Электрическая цепь представляет собой тетраэдр, в двух противоположных рёбрах которого находятся первый и второй идеальные источники постоянного напряжения с ЭДС $\mathcal{E}_1$ и $\mathcal{E}_2$ соответственно. В остальных рёбрах расположены четыре резистора $R_1$, $R_2$, $R_3$ и $R_4$ (см. рис.). Значения ЭДС источников и сопротивление одного из резисторов известны: $\mathcal{E}_1=6\ \text{В}$, $\mathcal{E}_2=12\ \text{В}$, $R_2=3\ \text{Ом}$. Величина силы тока через первый источник равна $I_1=1\ \text{А}$ и не изменяется при смене полярности подключения этого источника. Величина силы тока через второй источник при указанной на рисунке полярности равна $I_2=2\ \text{А}$. Сопротивлением соединительных проводов можно пренебречь.
Чему будет равна величина силы тока через второй источник, если полярность первого источника изменить?
Найдите величину силы тока через второй источник, если: а) первый источник удалить из цепи; б) первый источник заменить перемычкой с нулевым сопротивлением.
Чему равны сопротивления резисторов $R_1$, $R_3$ и $R_4$?
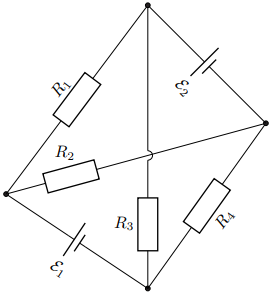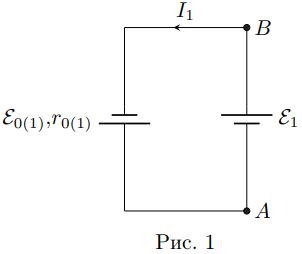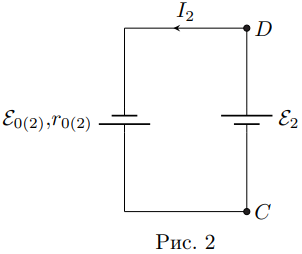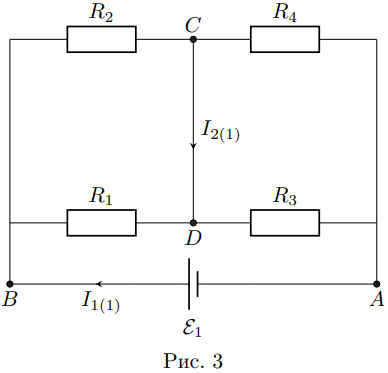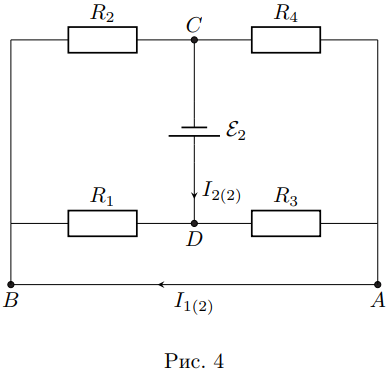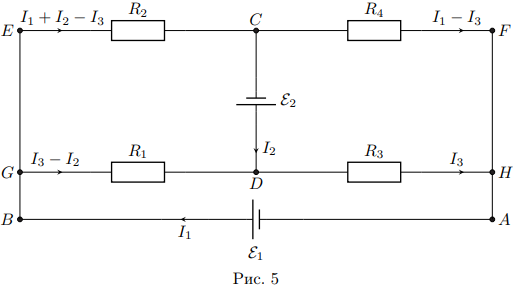
Чему будет равна величина силы тока через второй источник, если полярность первого источника изменить?
Решение: Первое решение:  Сразу найдём сопротивление эквивалентного источника $r_{0(1)}$, подключенного к узлам $A$ и $B$. Для этого заменим второй источник идеальной перемычкой и рассчитаем сопротивление моста между узлами $A$ и $B$:$$r_{0(1)}=r_{AB}=\cfrac{R_1R_2}{R_1+R_2}+\cfrac{R_3R_4}{R_3+R_4}{.}$$Величина силы тока $I_1$, текущего через первый источник, определяется выражением:$$I_1=\cfrac{\mathcal{E}_{0(1)}+\mathcal{E}_1}{r_{0(1)}}{.}$$Пусть верхний индекс $(-)$ соответствует величине силы тока через источник при изменённой на противоположную полярности его подключения. Тогда:$$I^{-}_1=\cfrac{\mathcal{E}_{0(1)}-\mathcal{E}_1}{r_{0(1)}}{.}$$Из данного выражения видно, что независимость от полярности подключения первого источника величины силы текущего через него тока возможно, если $\mathcal{E}_{0(1)}=0$. Поймём, при каком условии это возможно.ЭДС $\mathcal{E}_{0(1)}$ эквивалентного источника равна показаниям идеального вольтметра, подключённого в цепь к узлам $A$ и $B$ вместо первого источника. Показания вольтметра будут равны нулю, если мост, составленный из резисторов с сопротивлениями $R_1$, $R_2$, $R_3$ и $R_4$ будет сбалансирован, откуда получим связь между сопротивлениями резисторов:$$\cfrac{R_1}{R_2}=\cfrac{R_3}{R_4}{.}$$Таким образом, сила тока, текущего через первый источник, равна $I_1=\mathcal{E}_1/r_{0(1)}$.  Величина силы тока $I_2$, текущего через второй источник, определяется выражением:$$I_2=\cfrac{\mathcal{E}_2+\mathcal{E}_{0(2)}}{r_{0(2)}}{.}$$Обозначим силу тока, текущего через второй источник при изменённой полярности подключения первого источника, за $I'_2$. Поскольку $\mathcal{E}_{0(2)}\sim\mathcal{E}_1$, величина $I'_2$ определяется выражением:$$I'_2=\cfrac{\mathcal{E}_2-\mathcal{E}_{0(2)}}{r_{0(2)}}{.}$$Сразу найдём сопротивление эквивалентного источника $r_{0(2)}$, подключённого к узлам $C$ и $D$. Для этого заменим первый источник идеальной перемычкой и рассчитаем сопротивление моста между узлами $C$ и $D$:$$r_{0(2)}=r_{CD}=\cfrac{R_2R_4}{R_2+R_4}+\cfrac{R_1R_3}{R_1+R_3}{.}$$ЭДС $\mathcal{E}_{0(2)}$ эквивалентного источника равна показаниям идеального вольтметра, подключённого в цепь к узлам $C$ и $D$ вместо второго источника. Показания вольтметра будут равны нулю, поскольку мост является сбалансированным и для подключения вольтметра вместо второго источника. Действительно:$$\cfrac{R_1}{R_2}=\cfrac{R_3}{R_4}\Rightarrow \cfrac{R_1}{R_3}=\cfrac{R_2}{R_4}{.}$$Таким образом, величина силы тока, текущего через второй источник и равная $I_2=\mathcal{E}_2/r_{0(2)}$, не зависит от полярности подключения первого источника, а значит: Второе решение: Воспользуемся методом наложения токов. Будем искать силы токов в ветвях цепи как суперпозицию сил токов, текущих в данных ветвях под действием одного источника, при условии, что другой источник в силу его идеальности заменён идеальной перемычкой. Пусть перемычкой заменён второй источник. Обозначим силы токов, текущих через первый и второй источники при этом, за $I_{1(1)}$ и $I_{2(1)}$ соответственно (см. рис. 3). Тогда при смене полярности подключения первого источника направление тока $I_{1(1)}$, текущего через него, изменится на противоположное, а величина силы тока останется неизменной.  Теперь перемычкой заменим первый источник. Обозначим силы токов, текущих через первый и второй источники при этом, за $I_{1(2)}$ и $I_{2(2)}$ соответственно (см. рис. 4).  Если сила тока $I_{1(2)}$, текущего в перемычке под действием второго источника, не равна нулю, то сохранение величины силы полного тока через первый источник при смене его полярности невозможно. Значит, сила тока $I_{1(2)}$, текущего в перемычке $AB$ под действием второго источника, равна нулю. Это возможно, только если мост является сбалансированным. Тогда имеем следующее соотношение между сопротивлениями:$$\cfrac{R_1}{R_2}=\cfrac{R_3}{R_4}{.}$$Обратим внимание, что данное условие также является условием балансировки моста, к которому подключён первый источник, когда второй заменён перемычкой $CD$. Значит, сила тока $I_{2(1)}$, текущего в перемычке $CD$ под действием первого источника, также равна нулю.Отсюда можно сделать вывод, что силы токов, текущих через первый и второй источники, определяются только величинами ЭДС соответствующих источников и полярностями их подключений. Таким образом, сила тока $I'_2$, текущего через второй источник при смене полярности подключения первого источника, равна: Третье решение: Расставим в исходной схеме токи с учётом закона сохранения заряда. В данной схеме есть 3 независимых тока, поэтому достаточно ввести лишь 3 силы тока $I_1$, $I_2$ и $I_3$ (см. рис. 5).  Применим второе правило Кирхгофа к контуру $CDGE$:$$\mathcal{E}_2=I_1R_2+I_2(R_1+R_2)-I_3(R_1+R_2){.}$$Применим второе правило Кирхгофа к контуру $CDHF$:$$\mathcal{E}_2=I_3(R_3+R_4)-I_1R_4\Rightarrow I_3=\cfrac{I_1R_4+\mathcal{E}_2}{R_3+R_4}{.}$$Применим второе правило Кирхгофа к контуру $ABGDH$:$$\mathcal{E}_1=I_3(R_1+R_3)-I_2R_1{.}$$Исключая $I_3$, получим следующую систему уравнений относительно $I_1$ и $I_2$:$$\begin{cases}\mathcal{E}_1=\cfrac{(I_1R_4+\mathcal{E}_2)(R_1+R_3)}{R_3+R_4}-I_2R_1;\\\mathcal{E}_2=I_1R_2+I_2(R_1+R_2)-\cfrac{(I_1R_4+\mathcal{E}_2)(R_1+R_2)}{R_3+R_4}.\end{cases}$$Выразим $I_2$ из первого уравнения системы и подставим во второе:$$\mathcal{E}_2=I_1R_2-\cfrac{I_1R_4(R_1+R_2)}{R_3+R_4}-\cfrac{\mathcal{E}_2(R_1+R_2)}{R_3+R_4}+\cfrac{I_1R_4(R_1+R_2)(R_1+R_3)}{R_1(R_3+R_4)}+$$$$+\cfrac{\mathcal{E}_2(R_1+R_2)(R_1+R_3)}{R_1(R_3+R_4)}-\cfrac{\mathcal{E}_1(R_1+R_2)}{R_1}{.}$$Отсюда:$$\mathcal{E}_1+\mathcal{E}_2\left(\cfrac{R_1}{R_1+R_2}-\cfrac{R_3}{R_3+R_4}\right)=I_1\left(\cfrac{R_1R_2}{R_1+R_2}+\cfrac{R_3R_4}{R_3+R_4}\right){.}$$Аналогично выразим $I_1$ из первого уравнения системы и подставим во второе:$$\mathcal{E}_2=I_2(R_1+R_2)-\cfrac{(\mathcal{E}_1+I_2R_1)(R_1+R_2)}{R_1+R_3}+\cfrac{(\mathcal{E}_1+I_2R_1)(R_3+R_4)R_2}{R_4(R_1+R_3)}-\cfrac{\mathcal{E}_2R_2}{R_4}{.}$$Отсюда:$$\mathcal{E}_2+\mathcal{E}_1\left(\cfrac{R_4}{R_2+R_4}-\cfrac{R_3}{R_1+R_3}\right)=I_2\left(\cfrac{R_2R_4}{R_2+R_4}+\cfrac{R_1R_3}{R_1+R_3}\right){.}$$Рассмотрим выражение для силы тока $I_1$. Поскольку при изменении полярности подключения первого источника величина силы тока, текущего через него, не изменяется, коэффициент при $\mathcal{E}_2$ равен нулю. Отсюда:$$\cfrac{R_1}{R_1+R_2}=\cfrac{R_3}{R_3+R_4}\Rightarrow \cfrac{R_1}{R_2}=\cfrac{R_3}{R_4}{.}$$Обратим внимание, что в выражении для силы тока $I_2$ коэффициент перед $\mathcal{E}_1$ также равен нулю. Действительно:$$\cfrac{R_4}{R_2+R_4}-\cfrac{R_3}{R_1+R_3}=\cfrac{R_1R_4-R_2R_3}{(R_2+R_4)(R_1+R_3)}=0{.}$$Таким образом, величина силы тока $I'_2$, текущего через второй источник при смене полярности подключения первого источника, равна:
Ответ: $$I'_2=I_2=2\ \text{А}{.}$$  Второе решение: Воспользуемся методом наложения токов. Будем искать силы токов в ветвях цепи как суперпозицию сил токов, текущих в данных ветвях под действием одного источника, при условии, что другой источник в силу его идеальности заменён идеальной перемычкой. Пусть перемычкой заменён второй источник. Обозначим силы токов, текущих через первый и второй источники при этом, за $I_{1(1)}$ и $I_{2(1)}$ соответственно (см. рис. 3). Тогда при смене полярности подключения первого источника направление тока $I_{1(1)}$, текущего через него, изменится на противоположное, а величина силы тока останется неизменной.  Теперь перемычкой заменим первый источник. Обозначим силы токов, текущих через первый и второй источники при этом, за $I_{1(2)}$ и $I_{2(2)}$ соответственно (см. рис. 4).  Если сила тока $I_{1(2)}$, текущего в перемычке под действием второго источника, не равна нулю, то сохранение величины силы полного тока через первый источник при смене его полярности невозможно. Значит, сила тока $I_{1(2)}$, текущего в перемычке $AB$ под действием второго источника, равна нулю. Это возможно, только если мост является сбалансированным. Тогда имеем следующее соотношение между сопротивлениями:$$\cfrac{R_1}{R_2}=\cfrac{R_3}{R_4}{.}$$Обратим внимание, что данное условие также является условием балансировки моста, к которому подключён первый источник, когда второй заменён перемычкой $CD$. Значит, сила тока $I_{2(1)}$, текущего в перемычке $CD$ под действием первого источника, также равна нулю.Отсюда можно сделать вывод, что силы токов, текущих через первый и второй источники, определяются только величинами ЭДС соответствующих источников и полярностями их подключений. Таким образом, сила тока $I'_2$, текущего через второй источник при смене полярности подключения первого источника, равна:
Ответ: $$I'_2=I_2=2\ \text{А}{.}$$  Третье решение: Расставим в исходной схеме токи с учётом закона сохранения заряда. В данной схеме есть 3 независимых тока, поэтому достаточно ввести лишь 3 силы тока $I_1$, $I_2$ и $I_3$ (см. рис. 5).  Применим второе правило Кирхгофа к контуру $CDGE$:$$\mathcal{E}_2=I_1R_2+I_2(R_1+R_2)-I_3(R_1+R_2){.}$$Применим второе правило Кирхгофа к контуру $CDHF$:$$\mathcal{E}_2=I_3(R_3+R_4)-I_1R_4\Rightarrow I_3=\cfrac{I_1R_4+\mathcal{E}_2}{R_3+R_4}{.}$$Применим второе правило Кирхгофа к контуру $ABGDH$:$$\mathcal{E}_1=I_3(R_1+R_3)-I_2R_1{.}$$Исключая $I_3$, получим следующую систему уравнений относительно $I_1$ и $I_2$:$$\begin{cases}\mathcal{E}_1=\cfrac{(I_1R_4+\mathcal{E}_2)(R_1+R_3)}{R_3+R_4}-I_2R_1;\\\mathcal{E}_2=I_1R_2+I_2(R_1+R_2)-\cfrac{(I_1R_4+\mathcal{E}_2)(R_1+R_2)}{R_3+R_4}.\end{cases}$$Выразим $I_2$ из первого уравнения системы и подставим во второе:$$\mathcal{E}_2=I_1R_2-\cfrac{I_1R_4(R_1+R_2)}{R_3+R_4}-\cfrac{\mathcal{E}_2(R_1+R_2)}{R_3+R_4}+\cfrac{I_1R_4(R_1+R_2)(R_1+R_3)}{R_1(R_3+R_4)}+$$$$+\cfrac{\mathcal{E}_2(R_1+R_2)(R_1+R_3)}{R_1(R_3+R_4)}-\cfrac{\mathcal{E}_1(R_1+R_2)}{R_1}{.}$$Отсюда:$$\mathcal{E}_1+\mathcal{E}_2\left(\cfrac{R_1}{R_1+R_2}-\cfrac{R_3}{R_3+R_4}\right)=I_1\left(\cfrac{R_1R_2}{R_1+R_2}+\cfrac{R_3R_4}{R_3+R_4}\right){.}$$Аналогично выразим $I_1$ из первого уравнения системы и подставим во второе:$$\mathcal{E}_2=I_2(R_1+R_2)-\cfrac{(\mathcal{E}_1+I_2R_1)(R_1+R_2)}{R_1+R_3}+\cfrac{(\mathcal{E}_1+I_2R_1)(R_3+R_4)R_2}{R_4(R_1+R_3)}-\cfrac{\mathcal{E}_2R_2}{R_4}{.}$$Отсюда:$$\mathcal{E}_2+\mathcal{E}_1\left(\cfrac{R_4}{R_2+R_4}-\cfrac{R_3}{R_1+R_3}\right)=I_2\left(\cfrac{R_2R_4}{R_2+R_4}+\cfrac{R_1R_3}{R_1+R_3}\right){.}$$Рассмотрим выражение для силы тока $I_1$. Поскольку при изменении полярности подключения первого источника величина силы тока, текущего через него, не изменяется, коэффициент при $\mathcal{E}_2$ равен нулю. Отсюда:$$\cfrac{R_1}{R_1+R_2}=\cfrac{R_3}{R_3+R_4}\Rightarrow \cfrac{R_1}{R_2}=\cfrac{R_3}{R_4}{.}$$Обратим внимание, что в выражении для силы тока $I_2$ коэффициент перед $\mathcal{E}_1$ также равен нулю. Действительно:$$\cfrac{R_4}{R_2+R_4}-\cfrac{R_3}{R_1+R_3}=\cfrac{R_1R_4-R_2R_3}{(R_2+R_4)(R_1+R_3)}=0{.}$$Таким образом, величина силы тока $I'_2$, текущего через второй источник при смене полярности подключения первого источника, равна:
Ответ: $$I'_2=I_2=2~А{.}$$

Найдите величину силы тока через второй источник, если: а) первый источник удалить из цепи; б) первый источник заменить перемычкой с нулевым сопротивлением.
Решение: Первое решение: Величины сил токов $I_{2а}$ и $I_{2б}$ в случаях ''а'' и ''б'' соответственно будут определяться сопротивлением моста, подключенного к выводам $C$ и $D$ второго источника:$$I_{2а}=\cfrac{\mathcal{E}_2}{r_а},\qquad I_{2б}=\cfrac{\mathcal{E}_2}{r_б}{.}$$Поскольку мост является сбалансированным, удаление перемычки $AB$ не приведёт к изменению сопротивления моста между узлами $C$ и $D$. Тогда сопротивления моста $r_а$ и $r_б$ будут одинаковыми и равными сопротивлению эквивалентного источника $r_{0(2)}$, найденному при решении первого пункта, т.е. $I_{2а}=I_{2б}$. Тогда, поскольку $I_2=\mathcal{E}_2/r_{0(2)}$: Второе решение: Величины сил токов $I_{2а}$ и $I_{2б}$ в случаях ''а'' и ''б'' соответственно будут определяться сопротивлением моста, подключенного к выводам $C$ и $D$ второго источника:$$I_{2а}=\cfrac{\mathcal{E}_2}{r_а},\qquad I_{2б}=\cfrac{\mathcal{E}_2}{r_б}{.}$$Поскольку мост является сбалансированным, удаление перемычки $AB$ не приведёт к изменению сопротивления моста между узлами $C$ и $D$. Тогда сопротивления моста $r_а$ и $r_б$ будут одинаковыми, значит $I_{2а}=I_{2б}$.Из решения первого пункта следует:$$I_1=I_{1(1)},\qquad I_2=I_{2(2)}{.}$$Тогда замена первого источника перемычкой не изменит величину силу тока $I_{2}$, поскольку величина $I_{2(2)}$ найдена для схемы, которую предлагается рассмотреть в случае ''б'' (см. рис. 4). Таким образом: Третье решение: Величина силы тока, текущего через источник в исходной схеме, определяется выражением:$$I_2=\cfrac{\mathcal{E}_2}{\cfrac{R_2R_4}{R_2+R_4}+\cfrac{R_1R_3}{R_1+R_3}}{.}$$Величины сил токов $I_{2а}$ и $I_{2б}$ в случаях ''а'' и ''б'' соответственно будут определяться сопротивлением моста, подключенного к выводам $C$ и $D$ второго источника:$$I_{2а}=\cfrac{\mathcal{E}_2}{r_а},\qquad I_{2б}=\cfrac{\mathcal{E}_2}{r_б}{.}$$Сопротивление $r_б$ определяется выражением:$$r_б=\cfrac{R_2R_4}{R_2+R_4}+\cfrac{R_1R_3}{R_1+R_3}{,}$$откуда следует, что $I_{2б}=I_2$.Поскольку $R_1R_4=R_2R_3$, при подключении второго источника к узлам $C$ и $D$ мост является сбалансированным при наличии перемычки $AB$. Тогда удаление перемычки $AB$ не изменит сопротивления между узлами $C$ и $D$, т.е $r_а=r_б$. Таким образом:
Ответ: $$I_{2а}=I_{2б}=I_2=2\ \text{А}{.}$$  Второе решение: Величины сил токов $I_{2а}$ и $I_{2б}$ в случаях ''а'' и ''б'' соответственно будут определяться сопротивлением моста, подключенного к выводам $C$ и $D$ второго источника:$$I_{2а}=\cfrac{\mathcal{E}_2}{r_а},\qquad I_{2б}=\cfrac{\mathcal{E}_2}{r_б}{.}$$Поскольку мост является сбалансированным, удаление перемычки $AB$ не приведёт к изменению сопротивления моста между узлами $C$ и $D$. Тогда сопротивления моста $r_а$ и $r_б$ будут одинаковыми, значит $I_{2а}=I_{2б}$.Из решения первого пункта следует:$$I_1=I_{1(1)},\qquad I_2=I_{2(2)}{.}$$Тогда замена первого источника перемычкой не изменит величину силу тока $I_{2}$, поскольку величина $I_{2(2)}$ найдена для схемы, которую предлагается рассмотреть в случае ''б'' (см. рис. 4). Таким образом:
Ответ: $$I_{2а}=I_{2б}=I_2=2\ \text{А}{.}$$  Третье решение: Величина силы тока, текущего через источник в исходной схеме, определяется выражением:$$I_2=\cfrac{\mathcal{E}_2}{\cfrac{R_2R_4}{R_2+R_4}+\cfrac{R_1R_3}{R_1+R_3}}{.}$$Величины сил токов $I_{2а}$ и $I_{2б}$ в случаях ''а'' и ''б'' соответственно будут определяться сопротивлением моста, подключенного к выводам $C$ и $D$ второго источника:$$I_{2а}=\cfrac{\mathcal{E}_2}{r_а},\qquad I_{2б}=\cfrac{\mathcal{E}_2}{r_б}{.}$$Сопротивление $r_б$ определяется выражением:$$r_б=\cfrac{R_2R_4}{R_2+R_4}+\cfrac{R_1R_3}{R_1+R_3}{,}$$откуда следует, что $I_{2б}=I_2$.Поскольку $R_1R_4=R_2R_3$, при подключении второго источника к узлам $C$ и $D$ мост является сбалансированным при наличии перемычки $AB$. Тогда удаление перемычки $AB$ не изменит сопротивления между узлами $C$ и $D$, т.е $r_а=r_б$. Таким образом:
Ответ: $$I_{2а}=I_{2б}=I_2=2\ \text{А}{.}$$

Чему равны сопротивления резисторов $R_1$, $R_3$ и $R_4$?
Решение: Силы токов $I_1$ и $I_2$, текущих через первый и второй источники соответственно, определяются выражениями:$$\mathcal{E}_1=I_1\left(\cfrac{R_1R_2}{R_1+R_2}+\cfrac{R_3R_4}{R_3+R_4}\right),\qquad \mathcal{E}_2=I_2\left(\cfrac{R_2R_4}{R_2+R_4}+\cfrac{R_1R_3}{R_1+R_3}\right){.}$$Введём два обозначения:$$R_1=kR_2,\qquad R_4=\alpha R_2{.}$$Тогда $R_3=\alpha kR_2$, и для сил токов $I_1$ и $I_2$, текущих через первый и второй источники соответственно, имеем:$$I_1=\cfrac{\mathcal{E}_1}{R_2}\cdot\cfrac{1+k}{k(1+\alpha)},\qquad I_2=\cfrac{\mathcal{E}_2}{R_2}\cdot\cfrac{1+\alpha}{\alpha(1+k)}{.}$$Перемножая почленно эти равенства, получим, что$$I_1I_2=\frac{\mathcal{E}_1\mathcal{E}_2}{R_2^2\alpha k} \quad\Rightarrow\quad \alpha k=\frac{\mathcal{E}_1\mathcal{E}_2}{I_1I_2R_2^2}=4{.}$$Заметим, что из условия задачи следует:$$\cfrac{\mathcal{E}_1}{I_1}=\cfrac{\mathcal{E}_2}{I_2}{.}$$ Тогда из этого соотношения и выражений для $I_1$ и $I_2$ получаем$$\cfrac{\alpha(1+k)}{1+\alpha}=\cfrac{k(1+\alpha)}{1+k}\quad\Rightarrow\quad\alpha(1+k)^2=k(1+\alpha)^2{.}$$Раскроем скобки:$$\alpha+2\alpha k+k^2\alpha=k+2\alpha k+\alpha^2k\quad\Rightarrow \quad \alpha+4k=k+4\alpha \quad\Rightarrow \quad \alpha=k{.}$$Учитывая, что $\alpha k=4$, имеем $k=\alpha=2$. Тогда находим:
Ответ: $$R_1=R_4=2R_2=6\ \text{Ом}\qquad R_3=4R_2=12\ \text{Ом}.$$
Темы:
T, Метод наложения токов, Электричество, Цепи, Расчет сложных цепей, Всероссийские